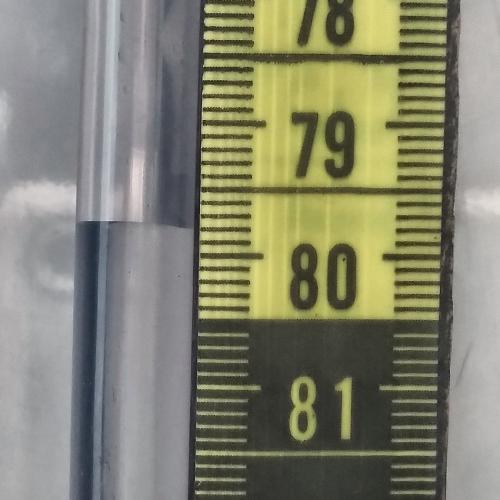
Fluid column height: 79.8 cm